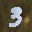
Label: 3